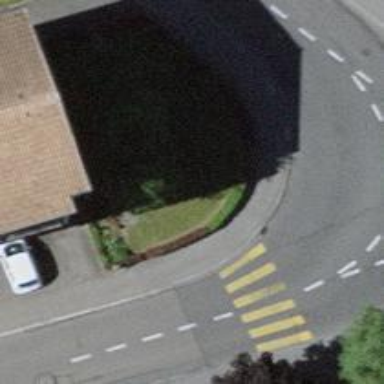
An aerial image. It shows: Kerb barrier.